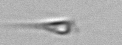
Label: Calciopappus